Brain MRI, t2w sequence, axial 2D slice.
Patient: age 26, sex F, weight 90 kg, height 1.9 m
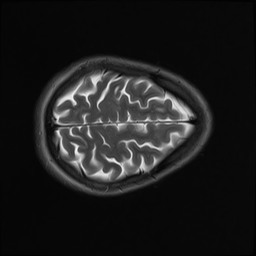